RGB frame:
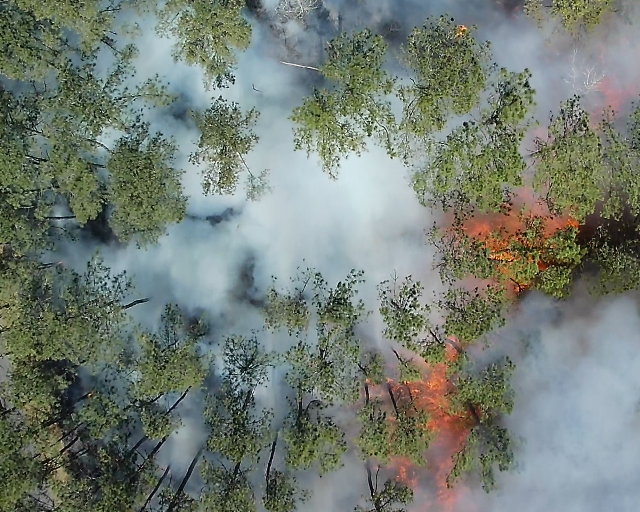
Thermal frame:
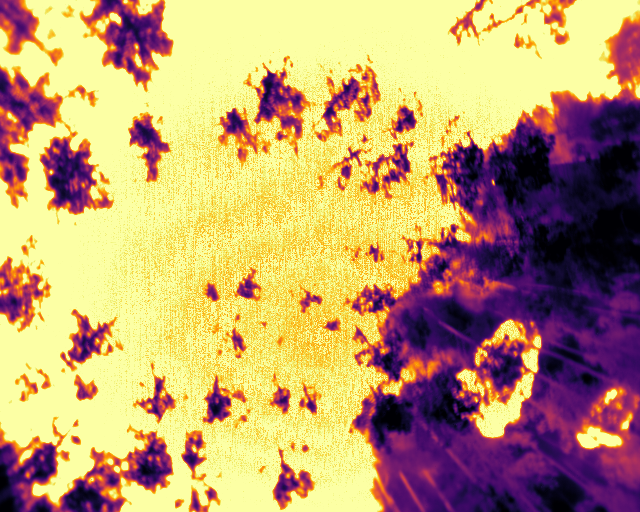
Captured: 2026-02-27 02:35:41
Pixels at or above 80 °C: 318891 (fraction of frame: 0.9732)